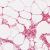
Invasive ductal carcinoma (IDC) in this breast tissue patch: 0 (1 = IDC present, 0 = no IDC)